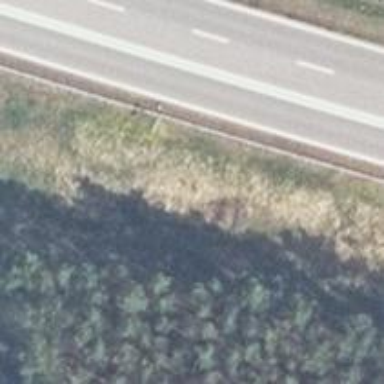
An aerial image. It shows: Grassy track with grade 5 track type.